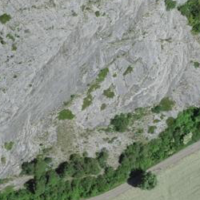
EUNIS habitat code: 48
Species observed at this site:
Corvus corone
Alcedo atthis
Sylvia borin
Emberiza cirlus
Aegithalos caudatus
Jynx torquilla
Circaetus gallicus
Sylvia atricapilla
Hippolais polyglotta
Cecropis daurica
Pernis apivorus
Erithacus rubecula
Cuculus canorus
Phoenicurus ochruros
Certhia familiaris
Phoenicurus phoenicurus
Corvus corax
Periparus ater
Cyanistes caeruleus
Lophophanes cristatus
Sturnus vulgaris
Chloris chloris
Aix sponsa
Passer domesticus
Emberiza hortulana
Curruca iberiae
Passer montanus
Turdus merula
Tachymarptis melba
Saxicola rubetra
Emberiza cia
Hirundo rustica
Milvus migrans
Milvus milvus
Upupa epops
Circus pygargus
Turdus pilaris
Cinclus cinclus
Pyrrhocorax graculus
Aquila chrysaetos
Phylloscopus trochilus
Motacilla alba
Delichon urbicum
Certhia brachydactyla
Oecanthus pellucens
Turdus philomelos
Fulica atra
Falco subbuteo
Emberiza citrinella
Anthus spinoletta
Dendrocopos major
Turdus viscivorus
Buteo buteo
Muscicapa striata
Phylloscopus collybita
Luscinia megarhynchos
Alauda arvensis
Pica pica
Sitta europaea
Garrulus glandarius
Tichodroma muraria
Lanius minor
Saxicola rubicola
Falco tinnunculus
Picus viridis
Ficedula hypoleuca
Acrocephalus scirpaceus
Emberiza calandra
Motacilla cinerea
Anas platyrhynchos
Linaria cannabina
Streptopelia decaocto
Acrocephalus palustris
Aythya fuligula
Fringilla coelebs
Lanius collurio
Coloeus monedula
Ptyonoprogne rupestris
Carduelis carduelis
Columba palumbus
Phalacrocorax carbo
Parus major
Accipiter nisus